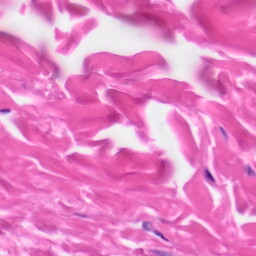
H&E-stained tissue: Skin